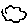
Label: cloud